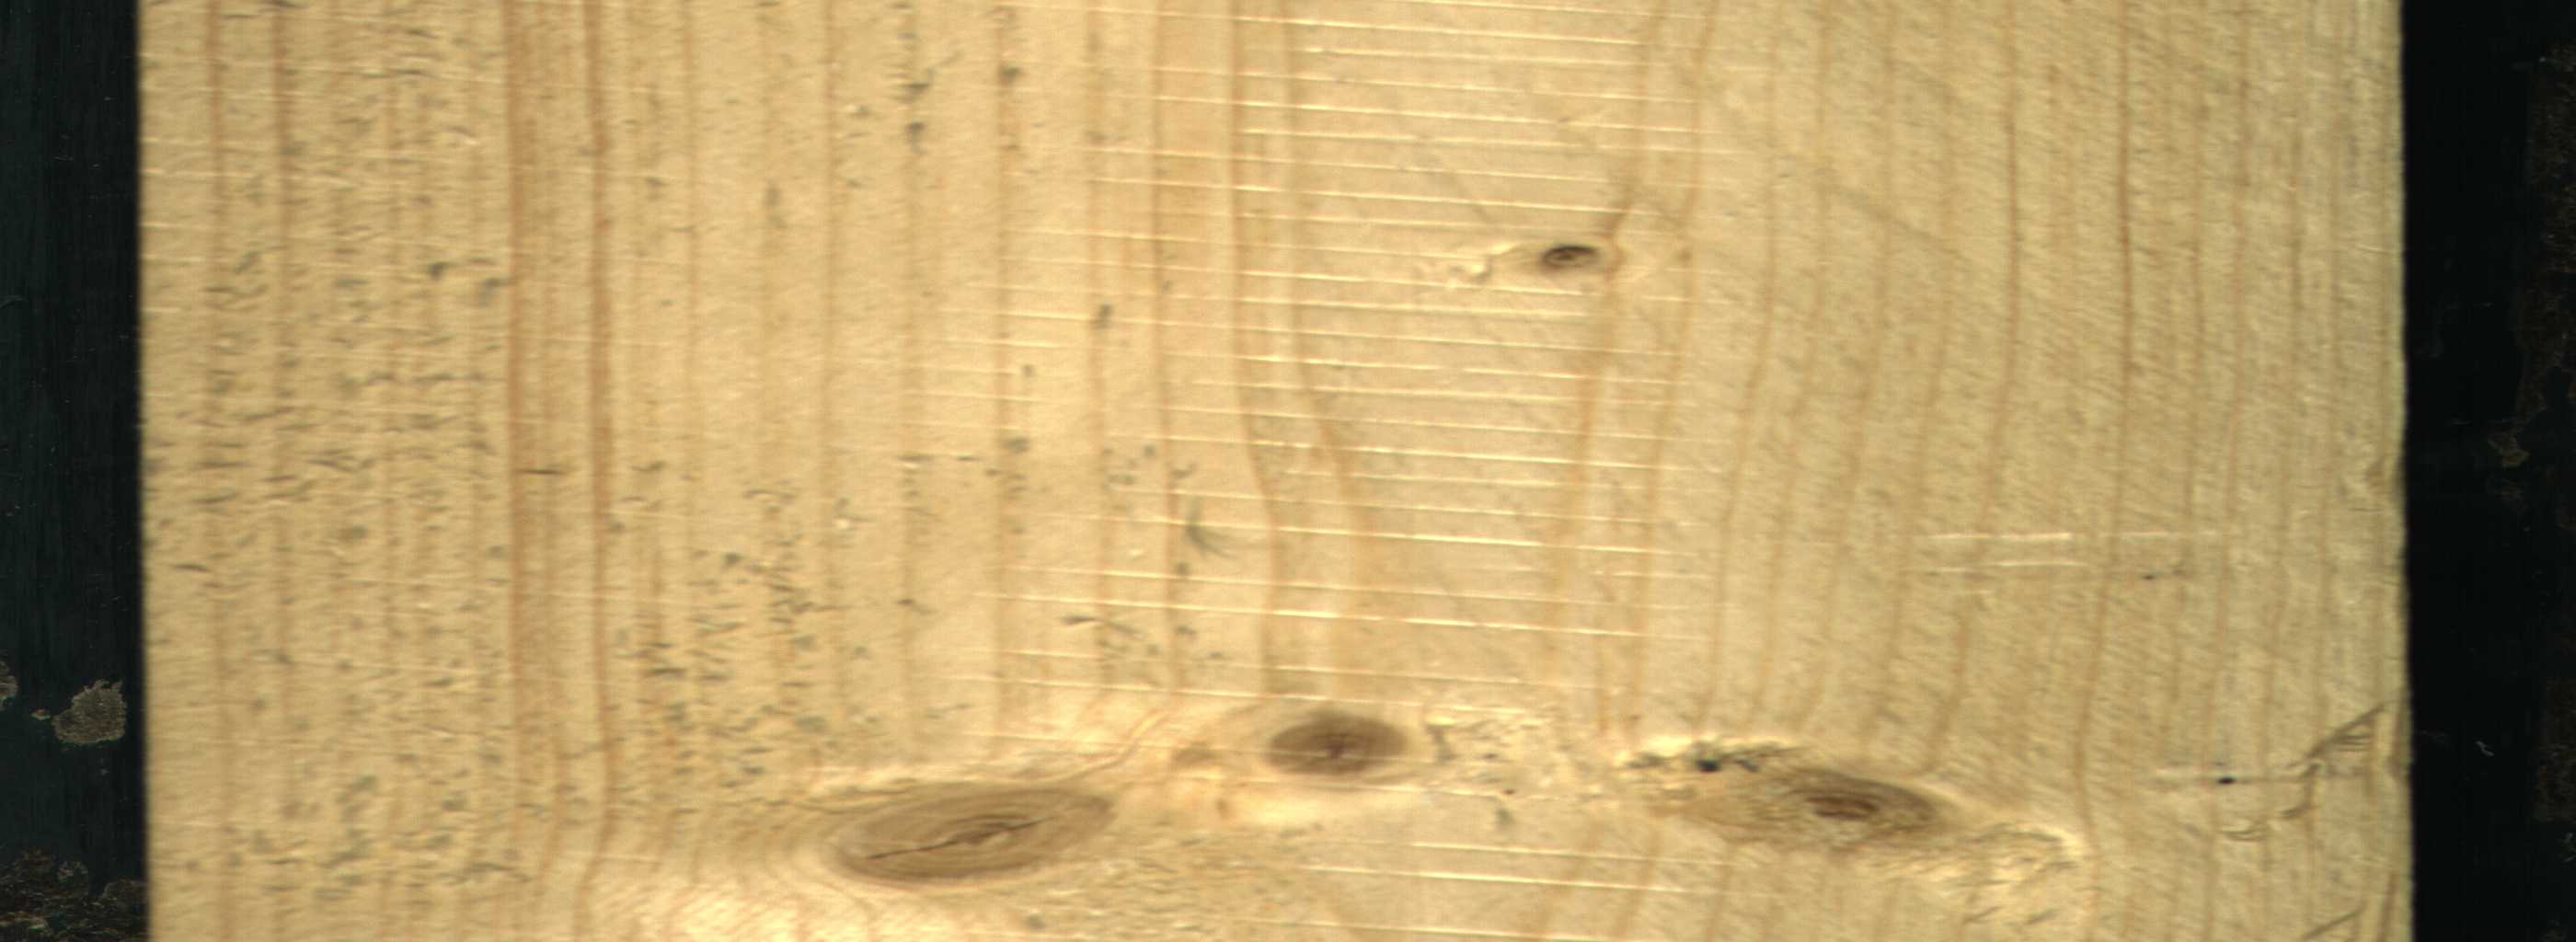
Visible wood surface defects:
Live_Knot
Live_Knot
Live_Knot
Live_Knot